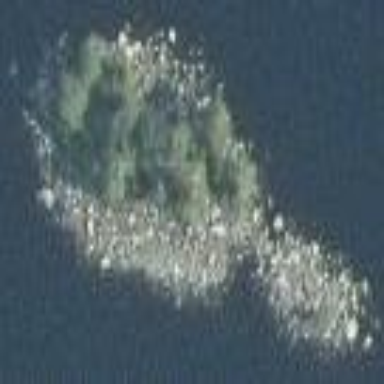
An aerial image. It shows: Islet.